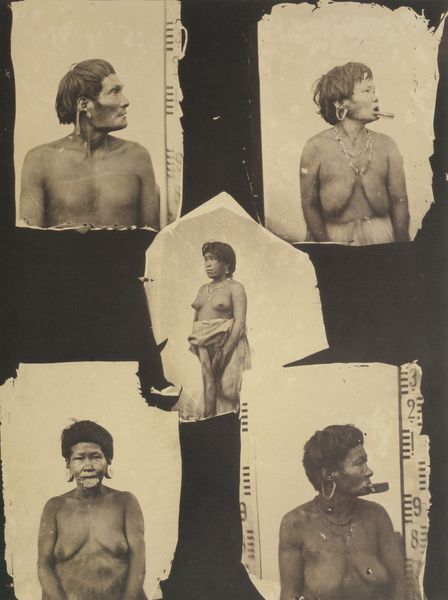
Titel: Indianer vom Stamm der Botokuden in der Provinz Bahia
Künstler: Marc Ferrez
Standort: Rio de Janeiro
Institution: Sammlung Gilberto Ferrez
Schlagwörter: akt, haut, mann, nackt, schurz, akte, frauen, menschen, sitzen, ausschnitt, brust, busen, frau, frisur, grau, haar, hintergrund, mund, männer, ohr, ohrring, profil, schmuck, schwarz, stirn, weiss, blick, tuch, alt, profile, arme, augen, falten, gesicht, halten, inkarnat, stehen, teller, fünf, hals, porträt, stamm, gewand, haare, stoff, ohrringe, en face, frontal, lippe, lippen, ohren, beine, bein, brüste, wangen, fotos, afrika, kette, risse, sepia, wild, münder, nasen, rauchen, zigarre, zahlen, seitenansicht, bauch, faltenwurf, halbakt, nackte, brustwarzen, entblösst, halskette, ohrläppchen, striche, collage, foto, fotografie, dunkelhäutige, neger, schwarze, südsee, fetzen, buch, kreuz, porträts, stücke, asien, schwarzweiss, seite, volk, photo, armband, wangenknochen, halbprofil, afrikaner, zigarette, zahl, hüfte, film, ausriss, ohrschmuck, bemalung, fotographie, aufnahme, unterlippe, fptp, indonesien, neuguinea, tradition, studio, abgerissen, massstab, teil, fragmente, maß, messlatte, ausschnitte, völkerkunde, indianer, ureinwohner, wilde, tuck, nakct, südamerika, listen, fotografien, ethnografie, indio, indogen, photos, schlapp, naclt, eingeborene, indios, schnipsel, ethnologie, einheimische, filmstreifen, afrikanerinnen, massband, photographien, dokumentarisch, taler, polynesien, papua neuguinea, augenbnrauen, ausrisse, hette, indigene, indogene, körperschmuck, lendenschuru, lippendehnung, lippendehung, lippenteller, mundteller, natives, tellerlippe, tellerlippen, tüste, unterlippenteller, srüste, ingeborene, dschungelvolk, lippenring, urwaldmenschen, fünf fotografien, frühe fotos, urvölker, halkette, barbußig, aborigini